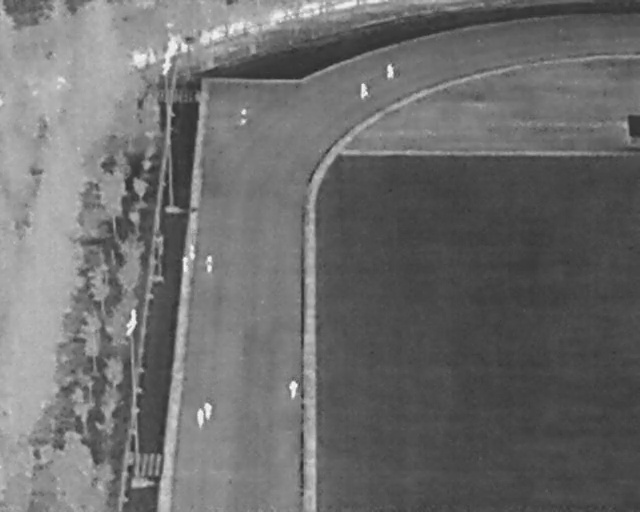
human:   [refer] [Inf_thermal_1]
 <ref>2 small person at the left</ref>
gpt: <box>[[28, 48, 31, 49, 2], [27, 50, 30, 52, 2]]</box>

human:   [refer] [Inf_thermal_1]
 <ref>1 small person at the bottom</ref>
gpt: <box>[[31, 79, 33, 81, 2]]</box>

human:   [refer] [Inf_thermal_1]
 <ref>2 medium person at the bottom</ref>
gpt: <box>[[29, 80, 32, 82, 2], [44, 75, 47, 76, 2]]</box>

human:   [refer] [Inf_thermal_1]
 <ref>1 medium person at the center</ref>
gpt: <box>[[31, 50, 34, 52, 2]]</box>

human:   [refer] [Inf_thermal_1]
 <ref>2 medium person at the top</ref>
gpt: <box>[[55, 16, 58, 18, 2], [59, 12, 62, 14, 2]]</box>